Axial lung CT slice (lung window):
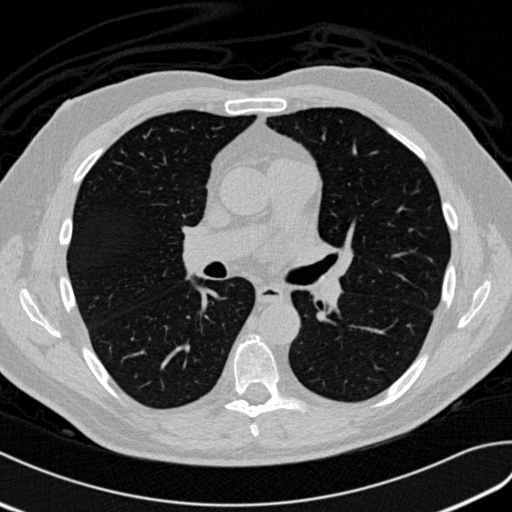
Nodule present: no